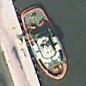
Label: civil